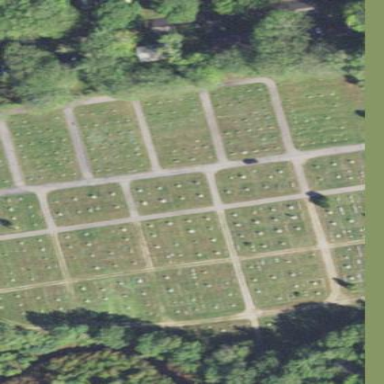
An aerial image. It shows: Cemetery.